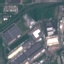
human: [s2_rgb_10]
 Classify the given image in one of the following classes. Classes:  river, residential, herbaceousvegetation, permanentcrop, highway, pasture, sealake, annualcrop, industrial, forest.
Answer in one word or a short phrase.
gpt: Industrial